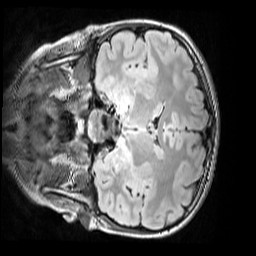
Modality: FLAIR
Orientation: coronal
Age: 12
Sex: male
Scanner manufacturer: siemens
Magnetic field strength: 3 T
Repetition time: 5 s
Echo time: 0.388 s